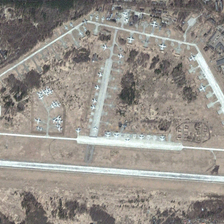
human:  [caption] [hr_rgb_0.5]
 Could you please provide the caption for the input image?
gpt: many planes are parked in an airport surrounded by green trees .

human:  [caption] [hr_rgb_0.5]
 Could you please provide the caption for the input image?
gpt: many planes are parked in an airport surrounded by green trees .

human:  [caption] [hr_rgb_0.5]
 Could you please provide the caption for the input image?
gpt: many planes are parked in an airport surrounded by green trees .

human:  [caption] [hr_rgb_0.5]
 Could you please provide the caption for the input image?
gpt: many planes are parked in an airport surrounded by green trees .

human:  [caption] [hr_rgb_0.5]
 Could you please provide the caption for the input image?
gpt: many planes are parked in an airport surrounded by green trees .